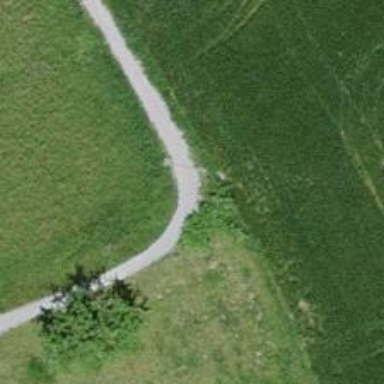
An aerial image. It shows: Path.